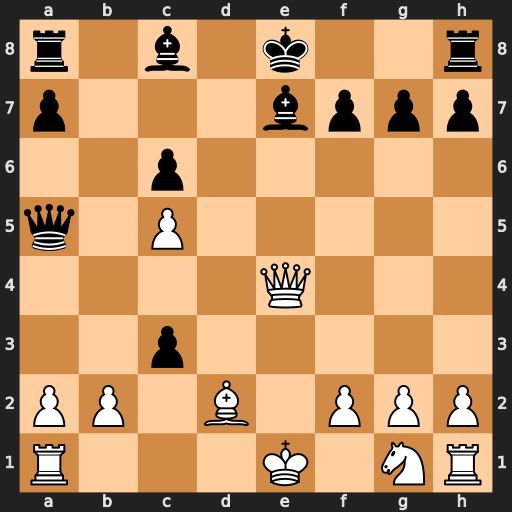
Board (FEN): r1b1k2r/p3bppp/2p5/q1P5/4Q3/2p5/PP1B1PPP/R3K1NR
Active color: w
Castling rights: KQkq
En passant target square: -
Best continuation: Qxc6+ Bd7 Qxa8+